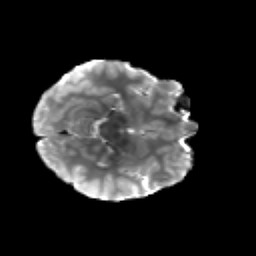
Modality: T2w
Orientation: axial
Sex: male
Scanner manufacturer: siemens
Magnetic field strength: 3 T
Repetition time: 5 s
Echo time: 0.071 s